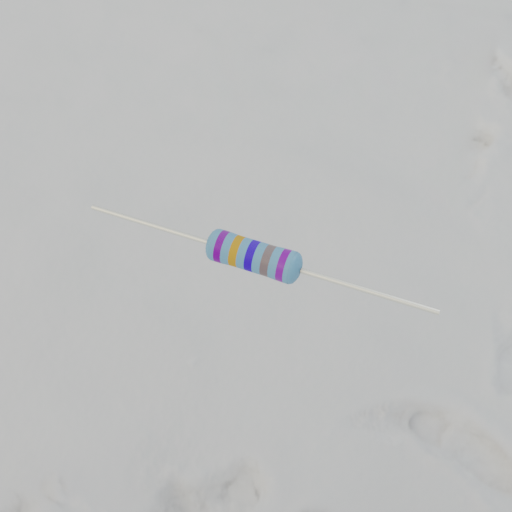
Resistor colour bands (in order): violet, gold, blue, gray, violet